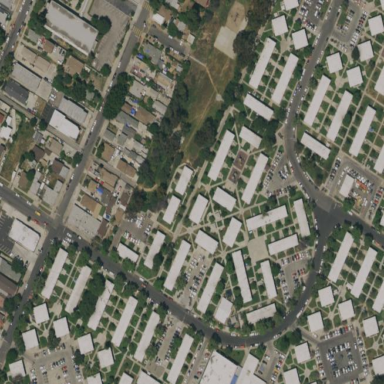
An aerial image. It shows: Public housing neighbourhood within residential area.